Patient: sex F, age 66
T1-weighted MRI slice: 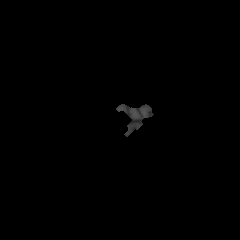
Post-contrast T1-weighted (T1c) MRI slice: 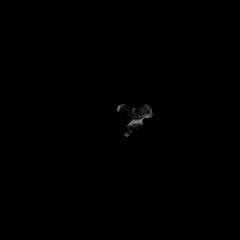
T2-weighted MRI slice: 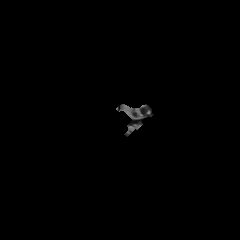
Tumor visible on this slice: no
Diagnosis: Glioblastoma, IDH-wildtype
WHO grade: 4